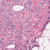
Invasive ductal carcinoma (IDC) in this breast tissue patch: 1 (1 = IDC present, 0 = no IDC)